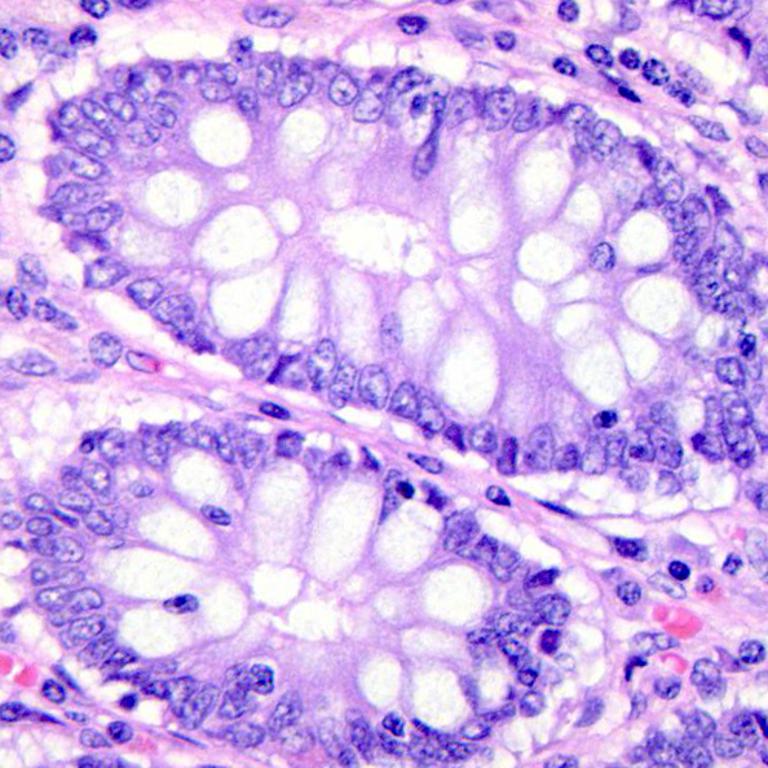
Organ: colon
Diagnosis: benign